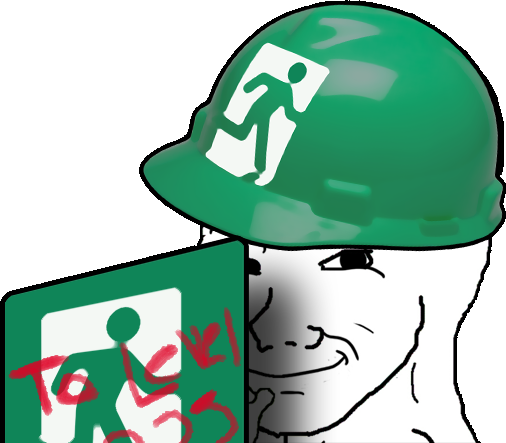
Label: 5_Smugjak